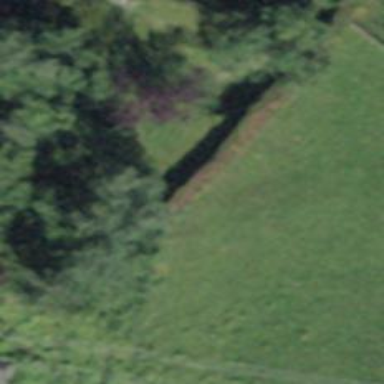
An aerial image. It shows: Hedge barrier.